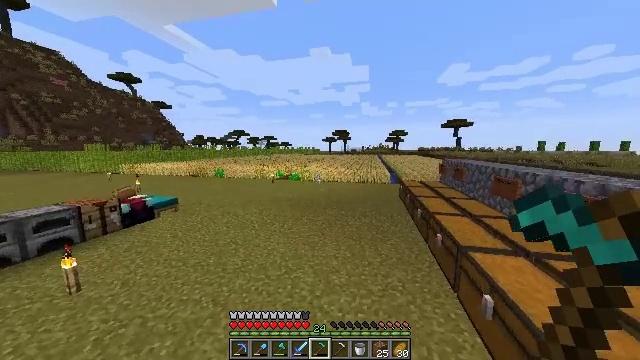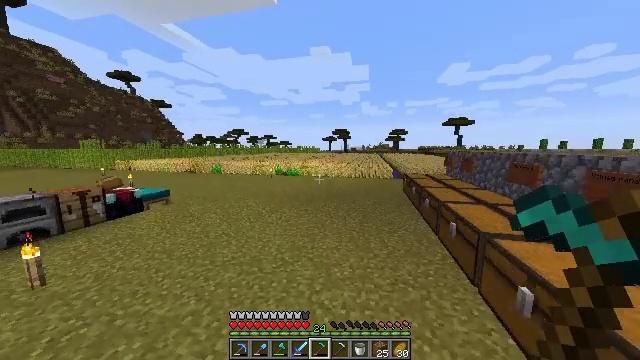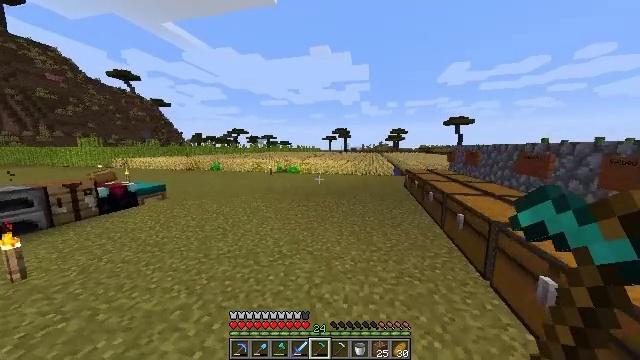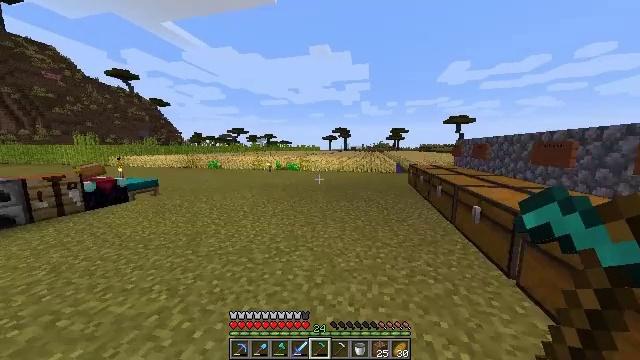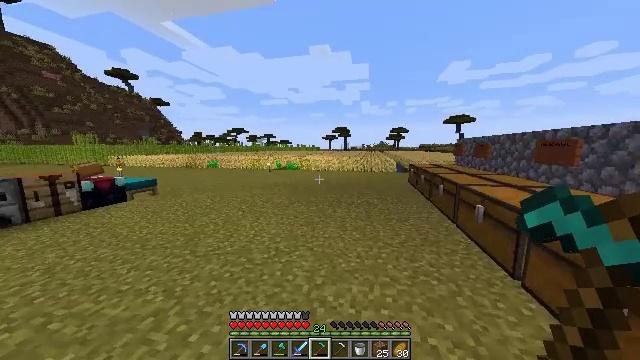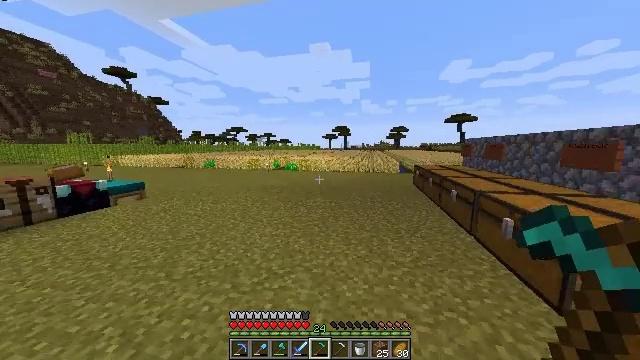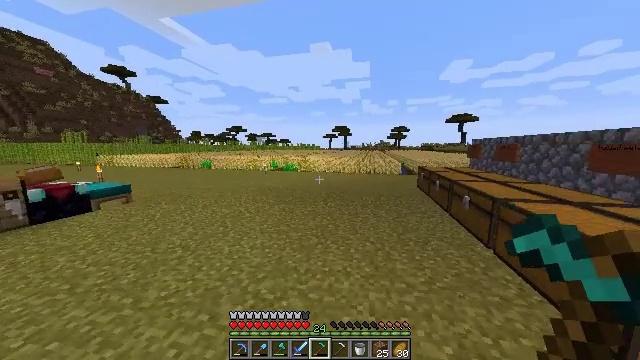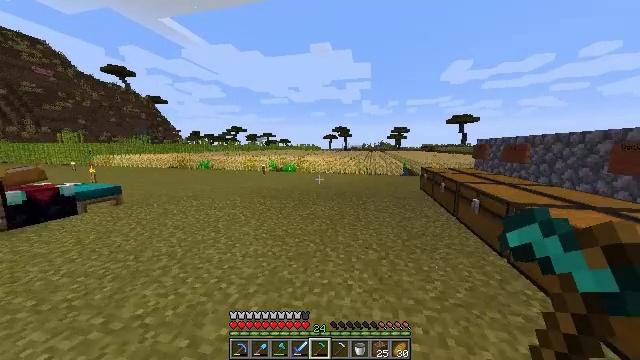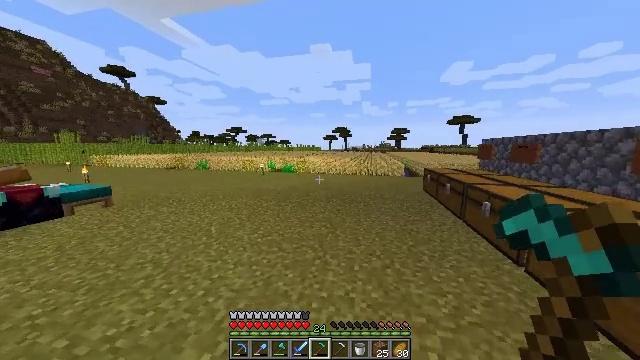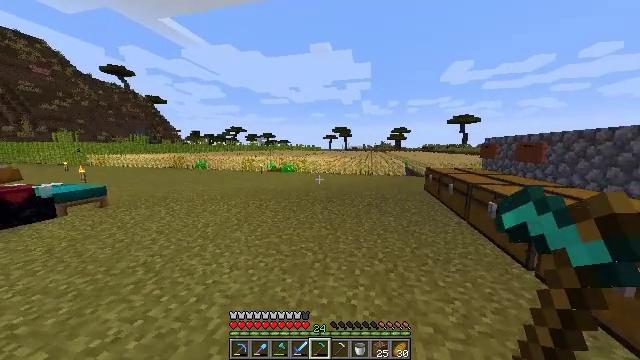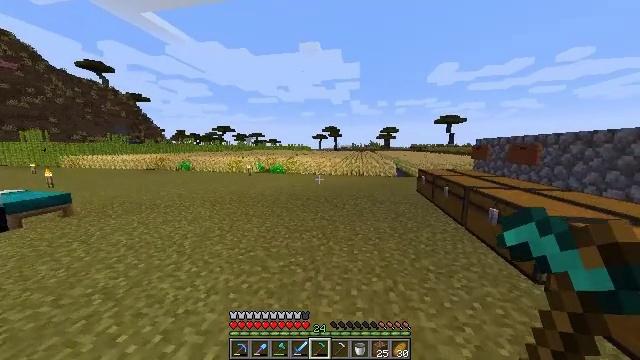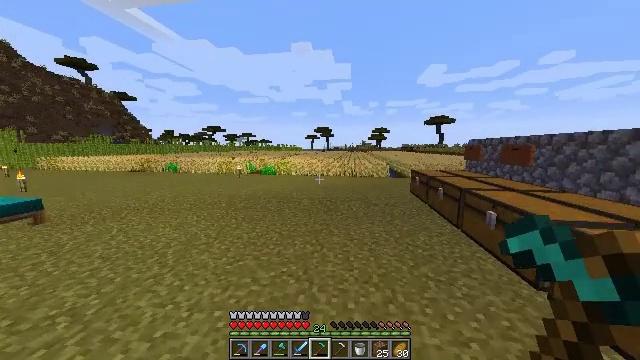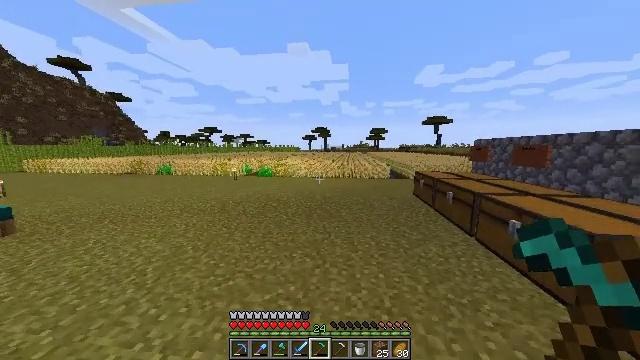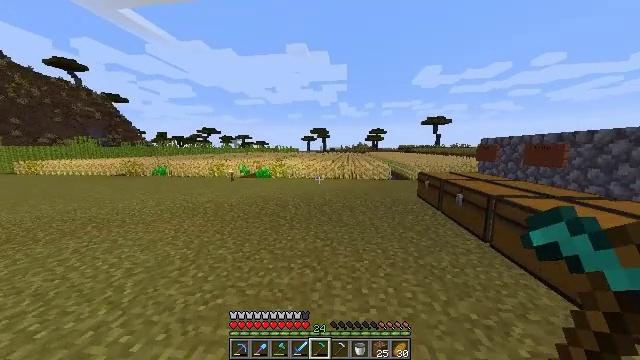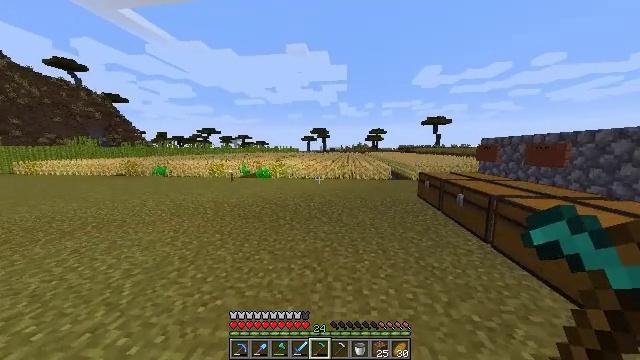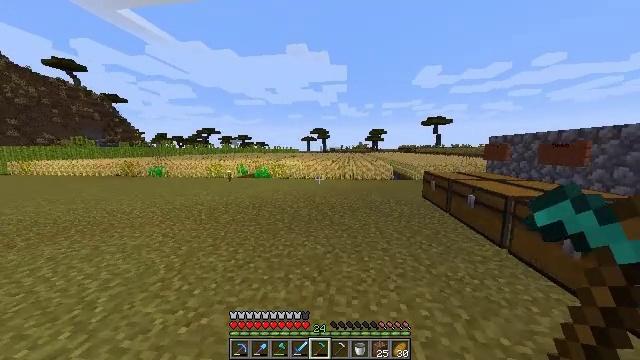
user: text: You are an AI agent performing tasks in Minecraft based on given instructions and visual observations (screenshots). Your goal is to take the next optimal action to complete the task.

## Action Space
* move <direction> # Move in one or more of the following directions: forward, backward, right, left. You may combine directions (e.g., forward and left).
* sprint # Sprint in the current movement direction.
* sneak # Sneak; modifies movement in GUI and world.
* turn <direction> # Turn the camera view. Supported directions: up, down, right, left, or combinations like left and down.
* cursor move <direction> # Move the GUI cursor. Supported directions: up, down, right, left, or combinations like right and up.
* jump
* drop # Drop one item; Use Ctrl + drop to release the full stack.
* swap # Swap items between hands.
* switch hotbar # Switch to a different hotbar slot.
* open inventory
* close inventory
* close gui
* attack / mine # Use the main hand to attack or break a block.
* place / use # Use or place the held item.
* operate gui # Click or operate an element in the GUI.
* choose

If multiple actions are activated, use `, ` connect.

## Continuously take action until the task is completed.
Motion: motion action
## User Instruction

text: Destroy the wheat to collect it.
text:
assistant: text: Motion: move forward, sprint
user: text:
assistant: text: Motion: move forward, sprint
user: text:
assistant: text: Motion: move forward, sprint
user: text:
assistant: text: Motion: move forward, sprint
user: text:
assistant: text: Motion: move forward, sprint
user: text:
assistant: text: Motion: move forward, sprint
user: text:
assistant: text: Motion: move forward, sprint
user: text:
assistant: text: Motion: move forward, sprint
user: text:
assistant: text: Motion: move forward, sprint
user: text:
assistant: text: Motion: move forward, sprint, turn right
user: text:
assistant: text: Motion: move forward, sprint, turn right
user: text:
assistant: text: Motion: move forward, sprint
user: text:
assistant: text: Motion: move forward, sprint
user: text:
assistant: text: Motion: move forward, sprint
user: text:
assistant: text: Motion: move forward, sprint
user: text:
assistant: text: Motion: move forward, sprint
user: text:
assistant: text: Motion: move forward, sprint
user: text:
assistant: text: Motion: move forward, sprint
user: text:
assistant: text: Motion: move forward, sprint
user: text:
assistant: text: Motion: move forward, sprint
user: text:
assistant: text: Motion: move forward, sprint
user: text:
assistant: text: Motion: move forward, sprint
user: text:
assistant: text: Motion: move forward, sprint
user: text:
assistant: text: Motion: move forward, sprint
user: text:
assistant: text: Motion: move forward, sprint
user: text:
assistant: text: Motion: move forward, sprint
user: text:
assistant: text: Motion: move forward, sprint, turn right
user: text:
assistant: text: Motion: move forward, sprint, turn right
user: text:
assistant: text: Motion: move forward, sprint, turn right
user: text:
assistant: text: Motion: move forward, sprint, turn right